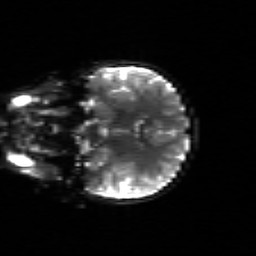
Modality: sbref
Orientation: coronal
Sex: female
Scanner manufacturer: siemens
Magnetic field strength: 3 T
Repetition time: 5 s
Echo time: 0.071 s